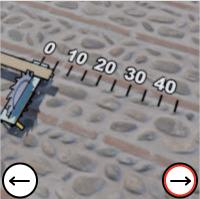
Task: length
Answer: 5
First scale value: 10.0